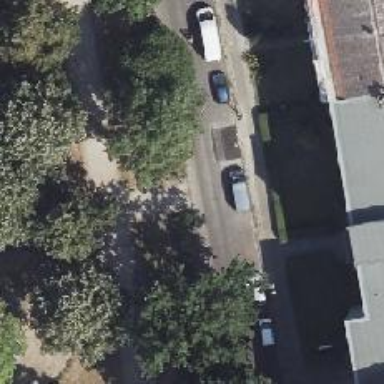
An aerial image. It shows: Compacted footway.